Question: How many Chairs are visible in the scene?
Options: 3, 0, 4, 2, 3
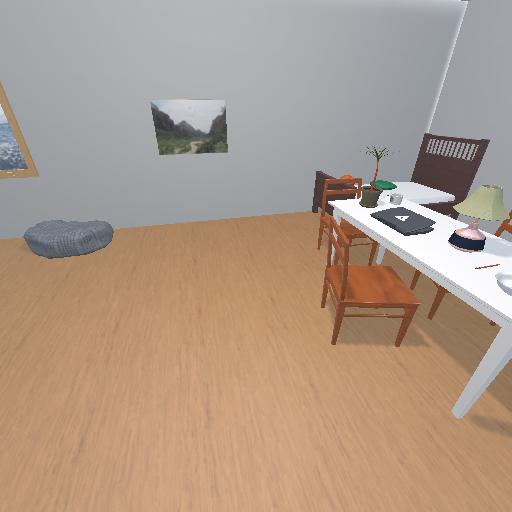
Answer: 3